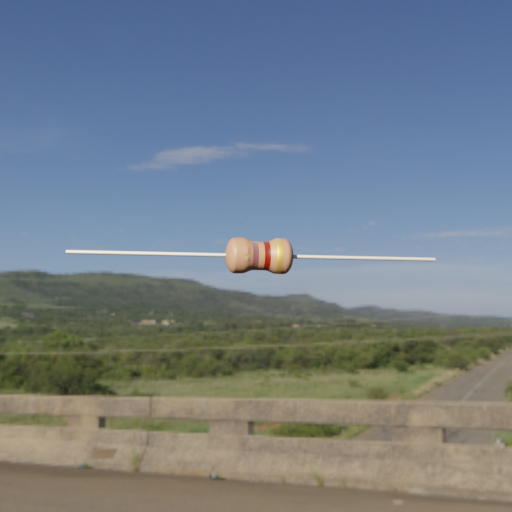
Resistor colour bands (in order): brown, brown, gold